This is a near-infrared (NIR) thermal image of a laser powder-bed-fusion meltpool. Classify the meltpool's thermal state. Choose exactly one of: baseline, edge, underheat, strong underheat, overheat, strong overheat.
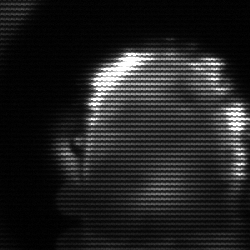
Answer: baseline